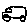
Label: car